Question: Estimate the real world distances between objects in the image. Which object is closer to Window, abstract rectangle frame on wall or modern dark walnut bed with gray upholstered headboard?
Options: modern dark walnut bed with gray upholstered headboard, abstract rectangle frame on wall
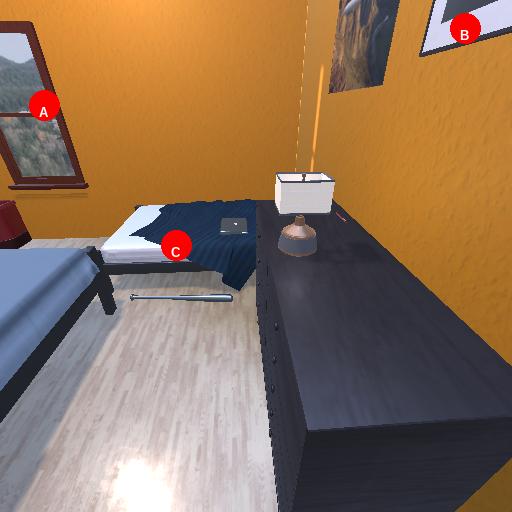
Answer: modern dark walnut bed with gray upholstered headboard